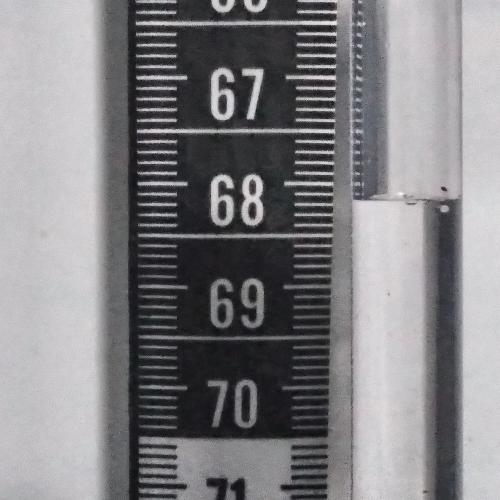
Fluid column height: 68.2 cm